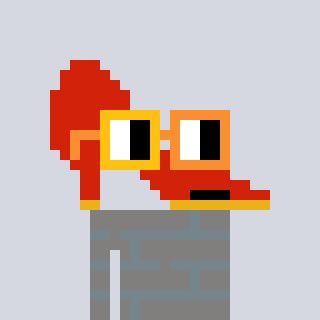
a pixel art character with square yellow and orange glasses, a highheel-shaped head and a bluegrey-colored body on a cool background